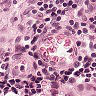
Metastatic tissue present: yes